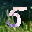
Label: 5